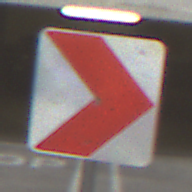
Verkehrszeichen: RichtungstafelnInKurvenKleinLinks
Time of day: Midday
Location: Roofed (Urban)
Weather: Overcast
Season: NotSpecified
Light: Artificial